Field crop: tomato
Growth stage: 1
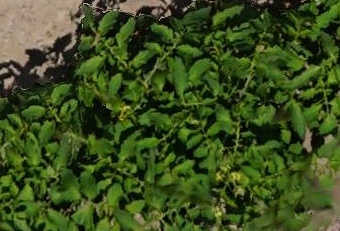
Species: tomato